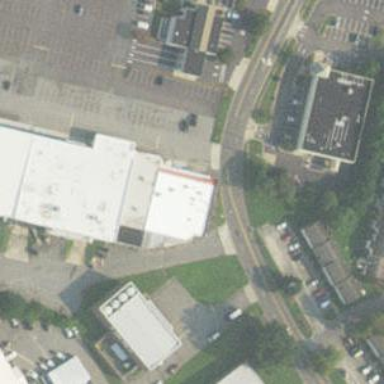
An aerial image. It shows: Retail area.